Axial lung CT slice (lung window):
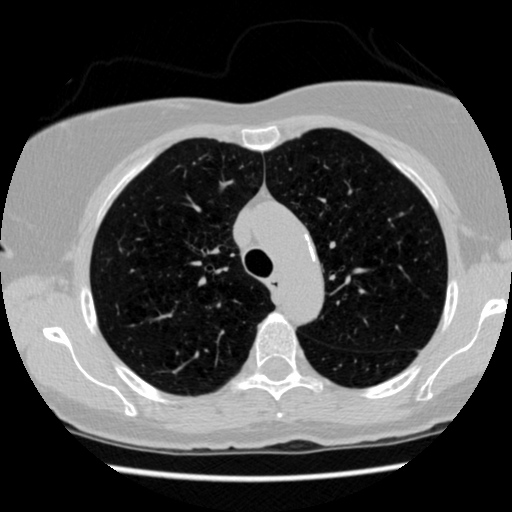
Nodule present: no